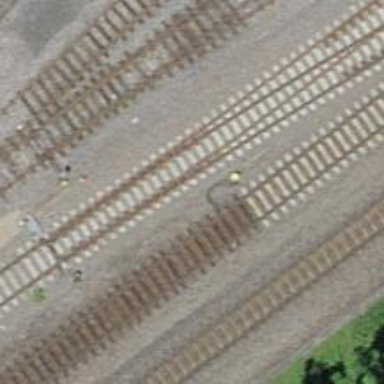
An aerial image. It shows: Single railway siding track.